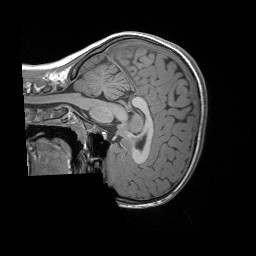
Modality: T1w
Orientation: sagittal
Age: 9
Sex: female
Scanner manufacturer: siemens
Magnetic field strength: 3 T
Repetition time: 1.65 s
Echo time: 0.00203 s